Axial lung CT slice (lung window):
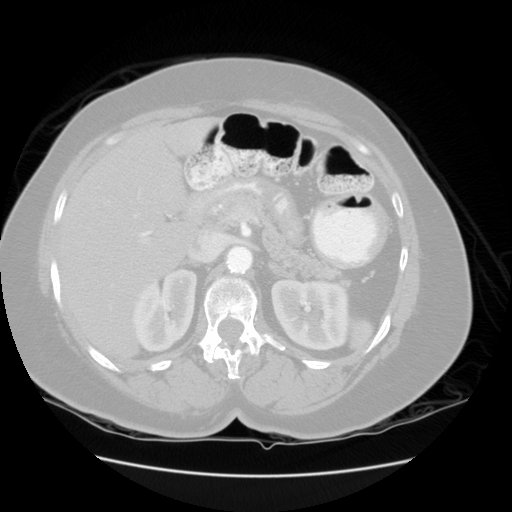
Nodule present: no